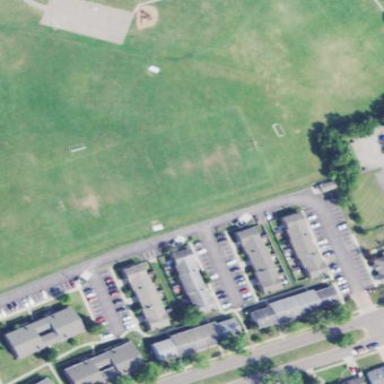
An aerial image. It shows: Football pitch for leisure land.